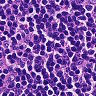
Metastatic tissue present: no